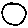
Label: moon